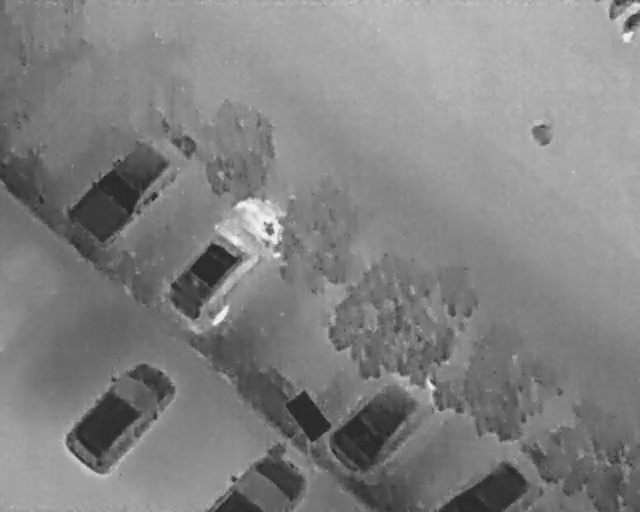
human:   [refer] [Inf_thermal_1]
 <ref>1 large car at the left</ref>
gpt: <box>[[16, 20, 25, 49, 134]]</box>

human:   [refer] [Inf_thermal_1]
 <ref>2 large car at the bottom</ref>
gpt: <box>[[55, 67, 65, 94, 134], [35, 83, 45, 103, 2]]</box>

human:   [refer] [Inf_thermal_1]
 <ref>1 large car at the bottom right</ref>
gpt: <box>[[71, 85, 80, 103, 2]]</box>

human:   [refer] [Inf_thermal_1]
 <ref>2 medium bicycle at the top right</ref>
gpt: <box>[[95, 0, 98, 4, 2], [95, 3, 101, 6, 2]]</box>